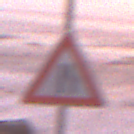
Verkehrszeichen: EinseitigVerengteFahrbahnRechts
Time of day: SunriseSunset
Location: Outdoor (Urban)
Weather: PartlyCloudy
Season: NotSpecified
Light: Natural